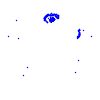
Particle: kaon